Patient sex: M
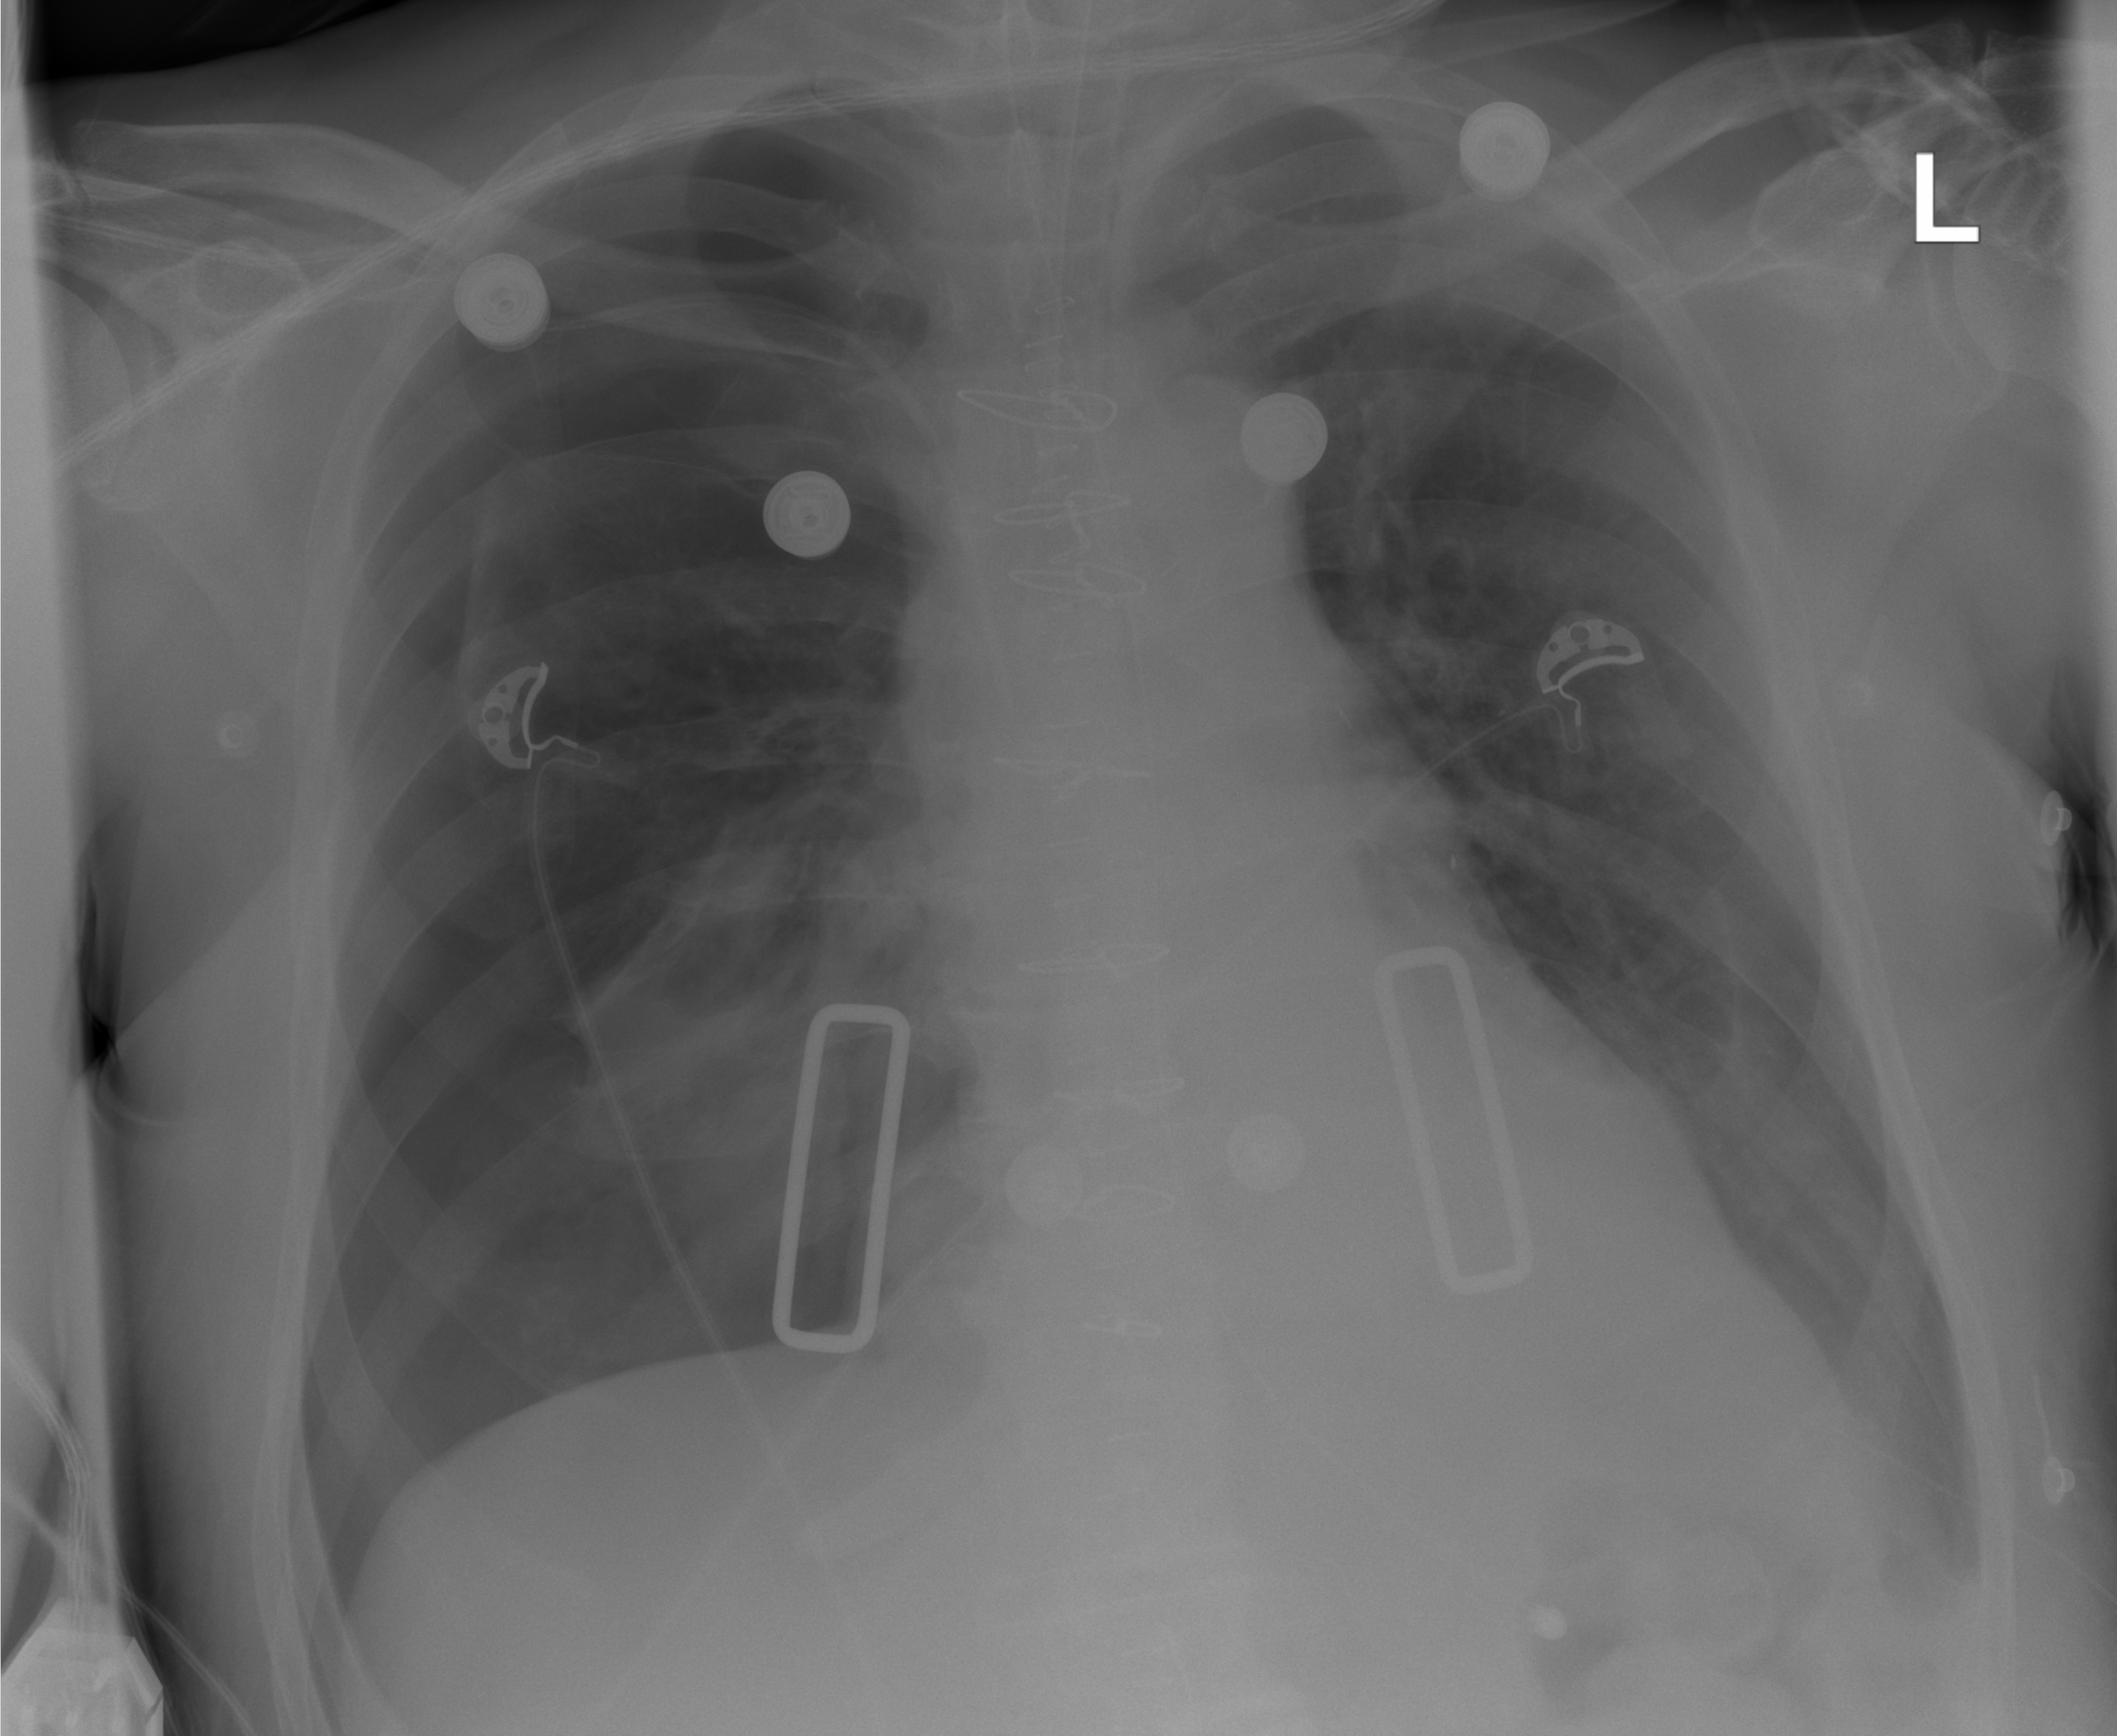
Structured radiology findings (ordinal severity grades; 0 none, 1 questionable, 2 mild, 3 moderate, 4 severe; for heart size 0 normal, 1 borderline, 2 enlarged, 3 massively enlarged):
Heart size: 0
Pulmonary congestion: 1
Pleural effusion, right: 0
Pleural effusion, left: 0
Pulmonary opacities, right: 0
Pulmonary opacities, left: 0
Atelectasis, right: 0
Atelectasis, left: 0